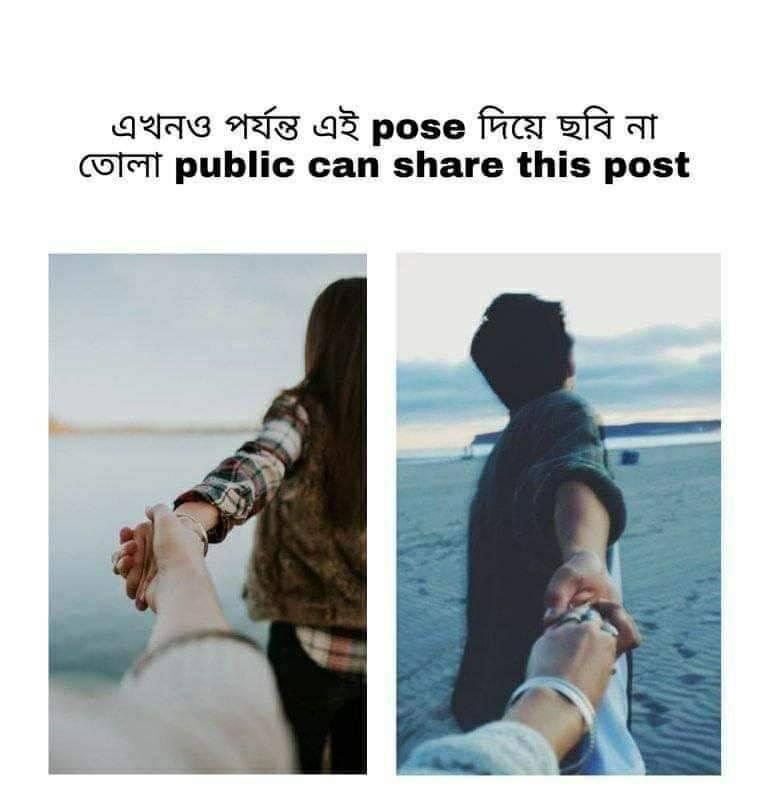
Caption: এখনও পর্যন্ত এই pose দিয়ে ছবি না তোলা public can share this post
Label: hate